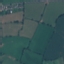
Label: Pasture